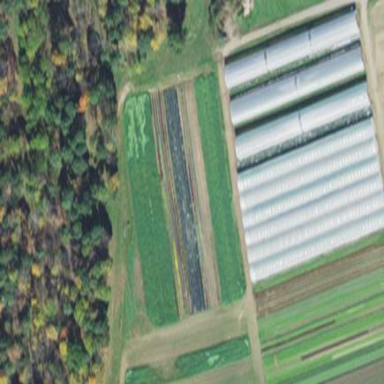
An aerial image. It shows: Greenhouse.